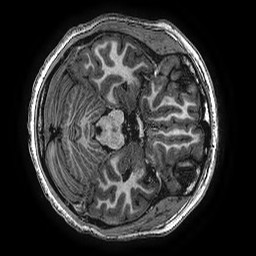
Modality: T1w
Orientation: axial
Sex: female
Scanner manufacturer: ge
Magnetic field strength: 3 T
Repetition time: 0.00766 s
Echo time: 0.003476 s